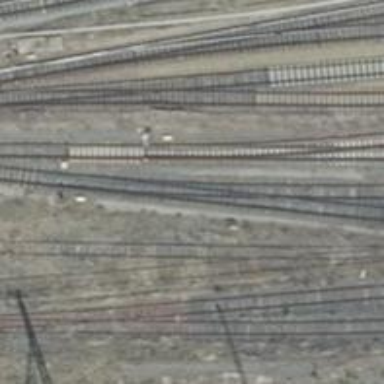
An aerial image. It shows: Railway switch.